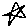
Label: star